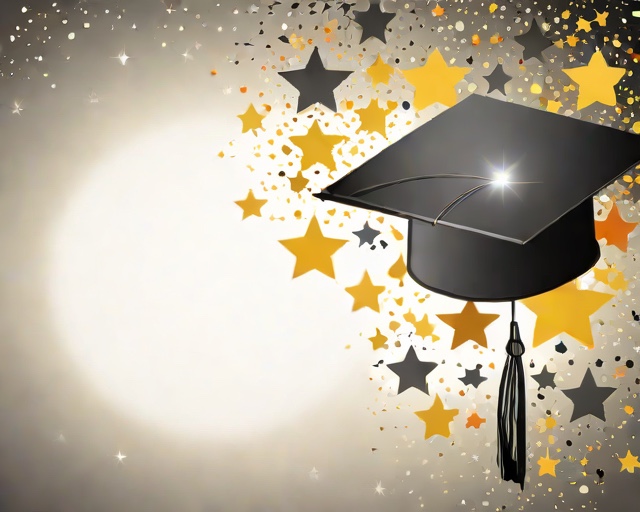
Category: Graduation